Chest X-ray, PA view. Patient: 44 years old, sex F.
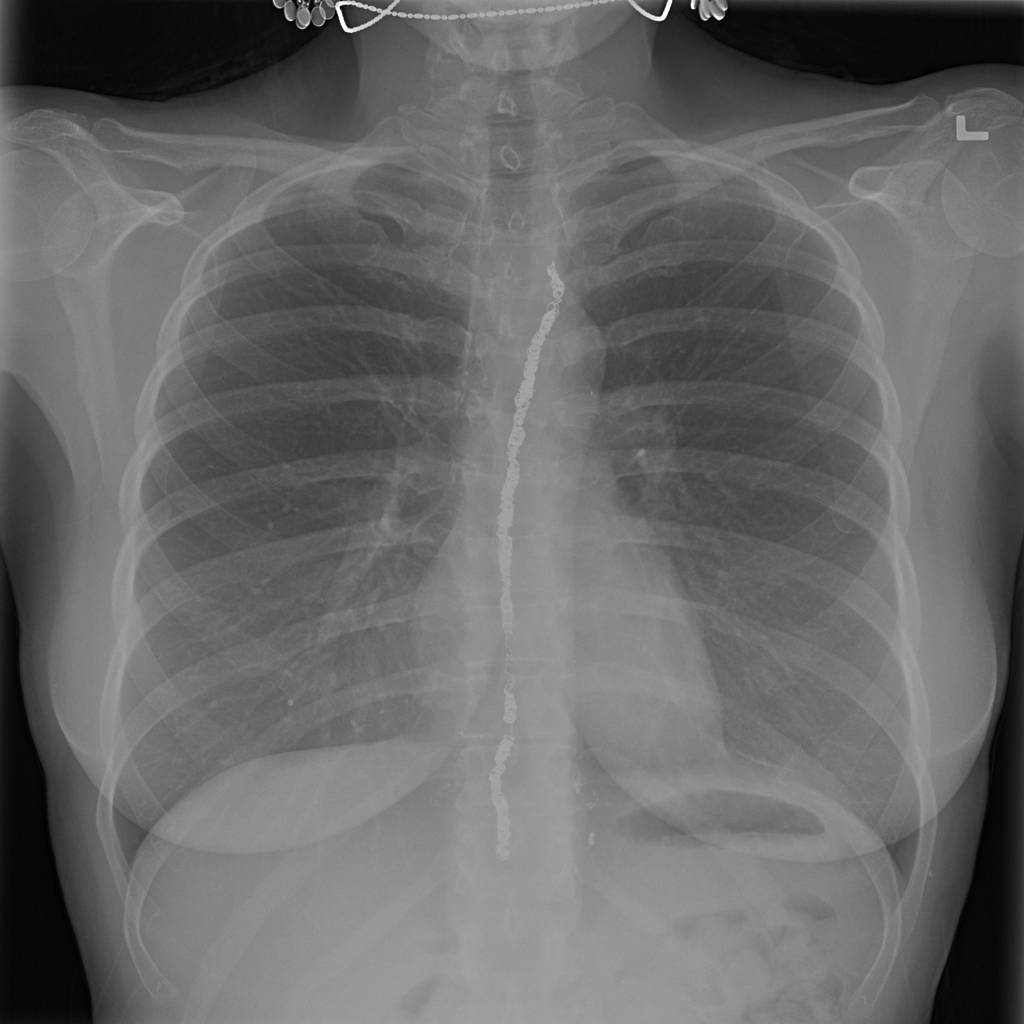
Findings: Infiltration